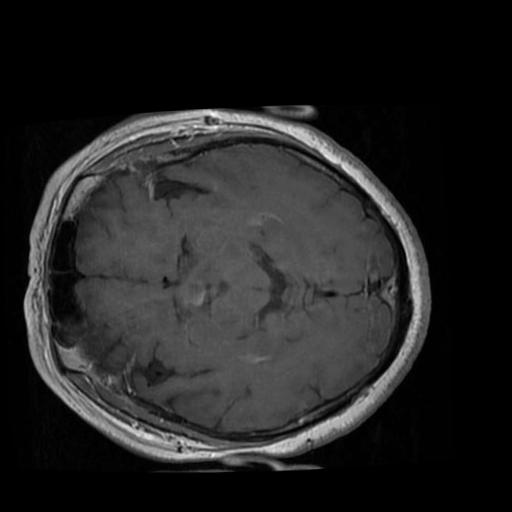
Label: brain_tumor